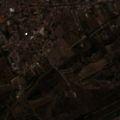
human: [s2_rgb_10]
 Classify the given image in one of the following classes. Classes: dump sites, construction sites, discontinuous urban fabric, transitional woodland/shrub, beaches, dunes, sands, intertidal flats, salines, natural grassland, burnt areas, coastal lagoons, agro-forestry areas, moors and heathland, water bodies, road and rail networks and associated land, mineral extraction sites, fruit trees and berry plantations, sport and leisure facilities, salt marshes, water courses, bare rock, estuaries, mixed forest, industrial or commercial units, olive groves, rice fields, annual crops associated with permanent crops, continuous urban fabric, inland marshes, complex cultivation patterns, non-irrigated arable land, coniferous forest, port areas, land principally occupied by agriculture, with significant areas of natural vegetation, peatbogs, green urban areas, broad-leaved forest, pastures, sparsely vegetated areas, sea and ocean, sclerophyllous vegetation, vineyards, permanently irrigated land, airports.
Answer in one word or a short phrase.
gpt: discontinuous urban fabric, non-irrigated arable land, complex cultivation patterns, land principally occupied by agriculture, with significant areas of natural vegetation, broad-leaved forest, sclerophyllous vegetation